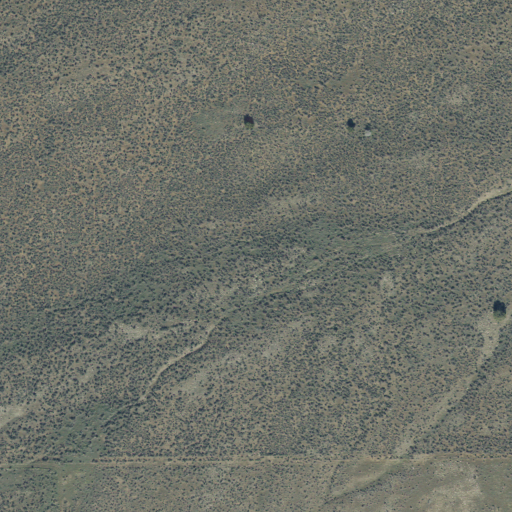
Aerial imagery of valley in Utah named Indian Hollow containing only shrub